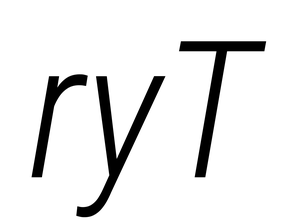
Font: Roboto-Italic_Condensed_Light_Italic